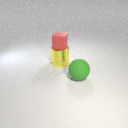
large yellow metal cylinder below small red rubber cube